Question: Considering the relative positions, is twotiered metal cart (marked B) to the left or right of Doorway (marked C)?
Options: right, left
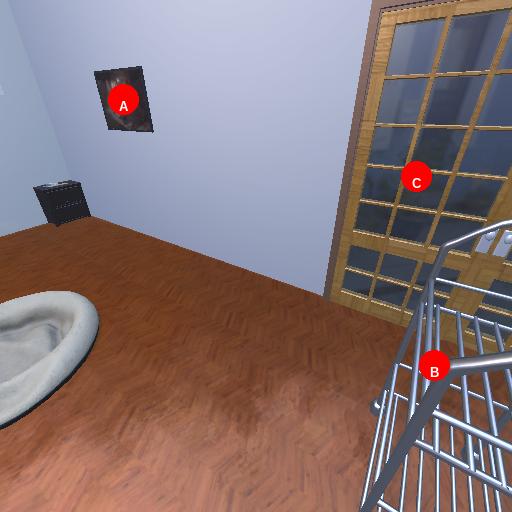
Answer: right